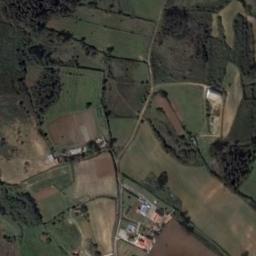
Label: terrace